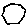
Label: hexagon